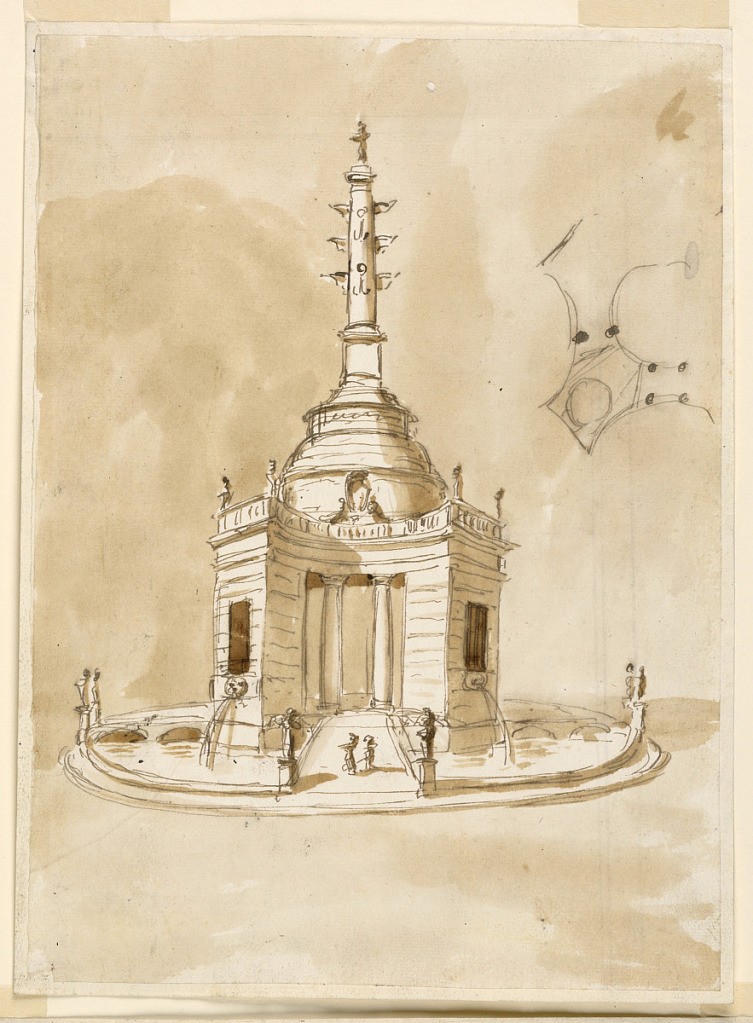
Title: Desing for a Fountain
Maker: Giuseppe Barberi, Italian, 1746–1809
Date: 1785–1800
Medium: Pen and brown ink, brush and brown wash on off-white laid paper, line
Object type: Drawing
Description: A pavilion stands in a circular basin; it has concave sides and on top a rostral column with a figure. Two anchors are at the front of the column. The water pours from lion masks below the windows of the oblique walls. Bridges lead toward the colonnades which form the central parts of the sides. Two men in the attire of the 17th century stand upon the bridge at the front. Above at right is a part of the plan of the pavilion, drawn in ink. Colored background.